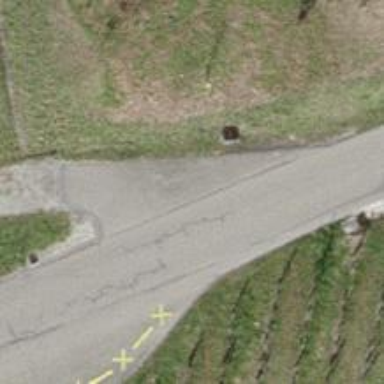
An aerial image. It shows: Residential road with asphalt surface and no sidewalk.